Вам необходимо провести измерения в максимально возможном диапазоне напряжений. Не забудьте нарисовать электрические схемы, использованные вами при проведении измерений. Мультиметр можно использовать как цифровой вольтметр (шкала $20~В$ и меньше), так и как цифровой амперметр (шкала $10~А$).
Исследуйте зависимость силы тока через графитовый стержень от напряжения на нем. Постройте вольтамперную характеристику графита (зависимость силы тока через графит от напряжения на нем).
Исследуйте зависимость силы тока через лампочку от напряжения на нем. Постройте вольтамперную характеристику лампочки на бланке (миллиметровке) вольтамперной характеристики графита.
Объясните качественно вид полученных в пунктах и и и зависимостей. Достаточно двух-трех предложений. и зависимостей. Достаточно двух-трех предложений. и зависимостей. Достаточно двух-трех предложений.
Используя результаты, полученные в пунктах и и и , постройте график зависимости силы тока от напряжения для параллельно соединенных графитового стержня и лампочки (теоретическая модель). Исследуйте экспериментально и постройте экспериментальный график вольтамперной характеристики этой пары. Сравните результаты теоретических расчетов и ваших измерений. Графики строить на одном бланке (миллиметровке).
Используя результаты, полученные в пунктах и и и , постройте график зависимости силы тока от напряжения для последовательно соединенных графитового стержня и лампочки (теоретическая модель). Исследуйте экспериментально и постройте экспериментальный график вольтамперной характеристики этой пары. Сравните результаты теоретических расчетов и ваших измерений. Графики строить на одном бланке (миллиметровке).
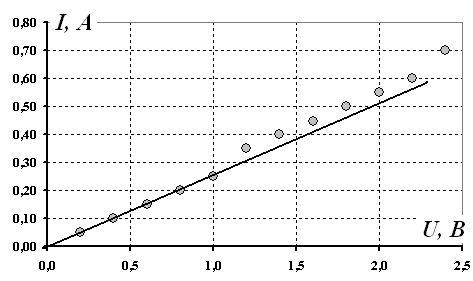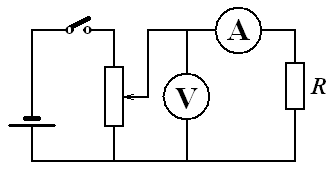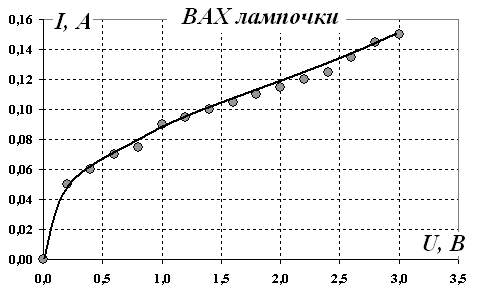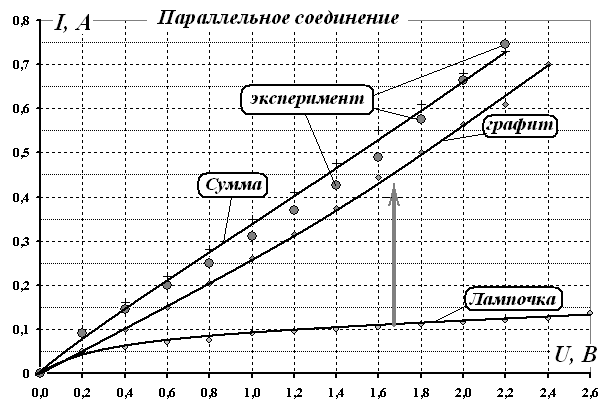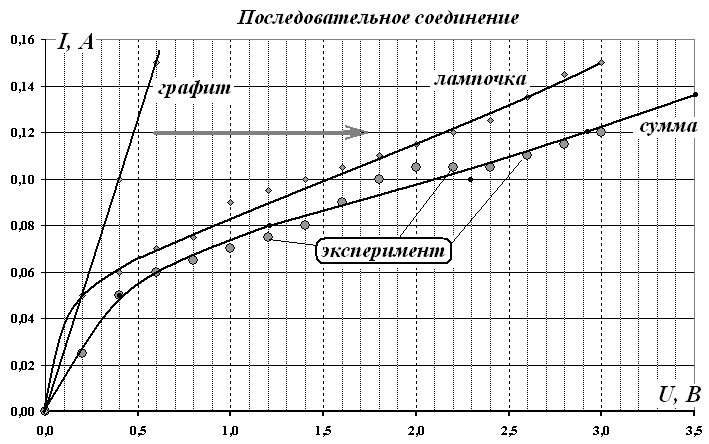
Исследуйте зависимость силы тока через графитовый стержень от напряжения на нем. Постройте вольтамперную характеристику графита (зависимость силы тока через графит от напряжения на нем).
Решение: | $I,~А$ | 0.05 | 0.10 | 0.15 | 0.20 | 0.25 | 0.35 | 0.40 | 0.45 | 0.50 | 0.55 | 0.60 | 0.70 | | --- | --- | --- | --- | --- | --- | --- | --- | --- | --- | --- | --- | --- | | $U,~В$ | 0.2 | 0.4 | 0.6 | 0.8 | 1.0 | 1.2 | 1.4 | 1.6 | 1.8 | 2.0 | 2.2 | 2.4 |
Ответ: | $I,~А$ | 0.05 | 0.10 | 0.15 | 0.20 | 0.25 | 0.35 | 0.40 | 0.45 | 0.50 | 0.55 | 0.60 | 0.70 | | --- | --- | --- | --- | --- | --- | --- | --- | --- | --- | --- | --- | --- | | $U,~В$ | 0.2 | 0.4 | 0.6 | 0.8 | 1.0 | 1.2 | 1.4 | 1.6 | 1.8 | 2.0 | 2.2 | 2.4 | Ответ: $I,~А$0.050.100.150.200.250.350.400.450.500.550.600.70$U,~В$0.20.40.60.81.01.21.41.61.82.02.22.4

Исследуйте зависимость силы тока через лампочку от напряжения на нем. Постройте вольтамперную характеристику лампочки на бланке (миллиметровке) вольтамперной характеристики графита.
Решение: Зависимость силы тока через лампочку накаливания от напряжения на ней приведена в таблице и на графике. | $I,~А$ | 0.00 | 0.05 | 0.06 | 0.07 | 0.08 | 0.09 | 0.10 | 0.10 | 0.11 | 0.11 | 0.12 | 0.12 | 0.13 | 0.14 | 0.15 | 0.15 | | --- | --- | --- | --- | --- | --- | --- | --- | --- | --- | --- | --- | --- | --- | --- | --- | --- | | $U,~В$ | 0 | 0.2 | 0.4 | 0.6 | 0.8 | 1.0 | 1.2 | 1.4 | 1.6 | 1.8 | 2.0 | 2.2 | 2.4 | 2.6 | 2.8 | 3.0 |
Ответ: | $I,~А$ | 0.00 | 0.05 | 0.06 | 0.07 | 0.08 | 0.09 | 0.10 | 0.10 | 0.11 | 0.11 | 0.12 | 0.12 | 0.13 | 0.14 | 0.15 | 0.15 | | --- | --- | --- | --- | --- | --- | --- | --- | --- | --- | --- | --- | --- | --- | --- | --- | --- | | $U,~В$ | 0 | 0.2 | 0.4 | 0.6 | 0.8 | 1.0 | 1.2 | 1.4 | 1.6 | 1.8 | 2.0 | 2.2 | 2.4 | 2.6 | 2.8 | 3.0 | Ответ: $I,~А$0.000.050.060.070.080.090.100.100.110.110.120.120.130.140.150.15$U,~В$00.20.40.60.81.01.21.41.61.82.02.22.42.62.83.0

Объясните качественно вид полученных в пунктах A1 и A2 зависимостей. Достаточно двух-трех предложений.
Ответ: Как следует из графика, ВАХ графита отклоняется «вверх» от пропорциональной зависимости. Данный результат объясняется тем, что сопротивление графита уменьшается $(!!!)$ с ростом температуры, поэтому сила тока возрастает быстрее, чем растет напряжение.

Используя результаты, полученные в пунктах A1 и A2 , постройте график зависимости силы тока от напряжения для параллельно соединенных графитового стержня и лампочки (теоретическая модель). Исследуйте экспериментально и постройте экспериментальный график вольтамперной характеристики этой пары. Сравните результаты теоретических расчетов и ваших измерений. Графики строить на одном бланке (миллиметровке).
Решение: При параллельном соединении суммарная сила тока равна сумме токов, протекающий через каждый из элементов. Поэтому необходимо просуммировать данные, полученные в пунктах A1 и A2 (при одинаковых напряжениях). Результаты таких расчетов и их сравнение с экспериментально измеренной ВАХ параллельного соединения, показаны на графике. Стрелка показывает «направление суммирования». Соответствие расчетов с экспериментально измеренными значениями вполне удовлетворительное.

Используя результаты, полученные в пунктах A1 и A2 , постройте график зависимости силы тока от напряжения для последовательно соединенных графитового стержня и лампочки (теоретическая модель). Исследуйте экспериментально и постройте экспериментальный график вольтамперной характеристики этой пары. Сравните результаты теоретических расчетов и ваших измерений. Графики строить на одном бланке (миллиметровке).
Решение: При последовательном соединении необходимо суммировать напряжения при одинаковых токах. Результаты, представлены на следующем графике.
Темы:
E, Постоянный ток, Электричество, Цепи, Нелинейный элемент, ВАХ, IEPhO